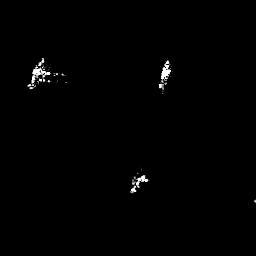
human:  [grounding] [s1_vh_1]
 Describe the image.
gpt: In the satellite image, there is  <ref>1 medium ship </ref> <box>[[10, 24, 18, 35, 0]]</box> located at left,  <ref>1 medium ship </ref> <box>[[49, 66, 58, 75, 0]]</box> located at bottom,  <ref>1 small ship </ref> <box>[[60, 25, 67, 34, 0]]</box> located at top.